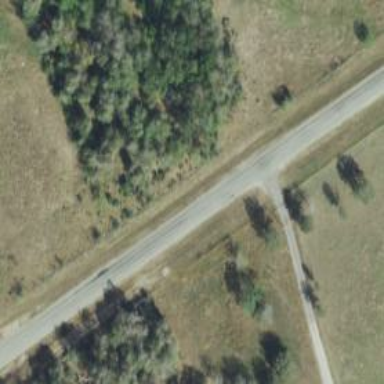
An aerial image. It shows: Unclassified road.